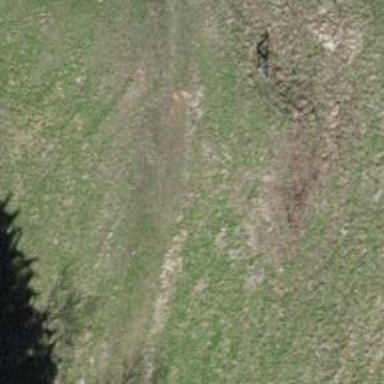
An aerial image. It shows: Path on the ground.